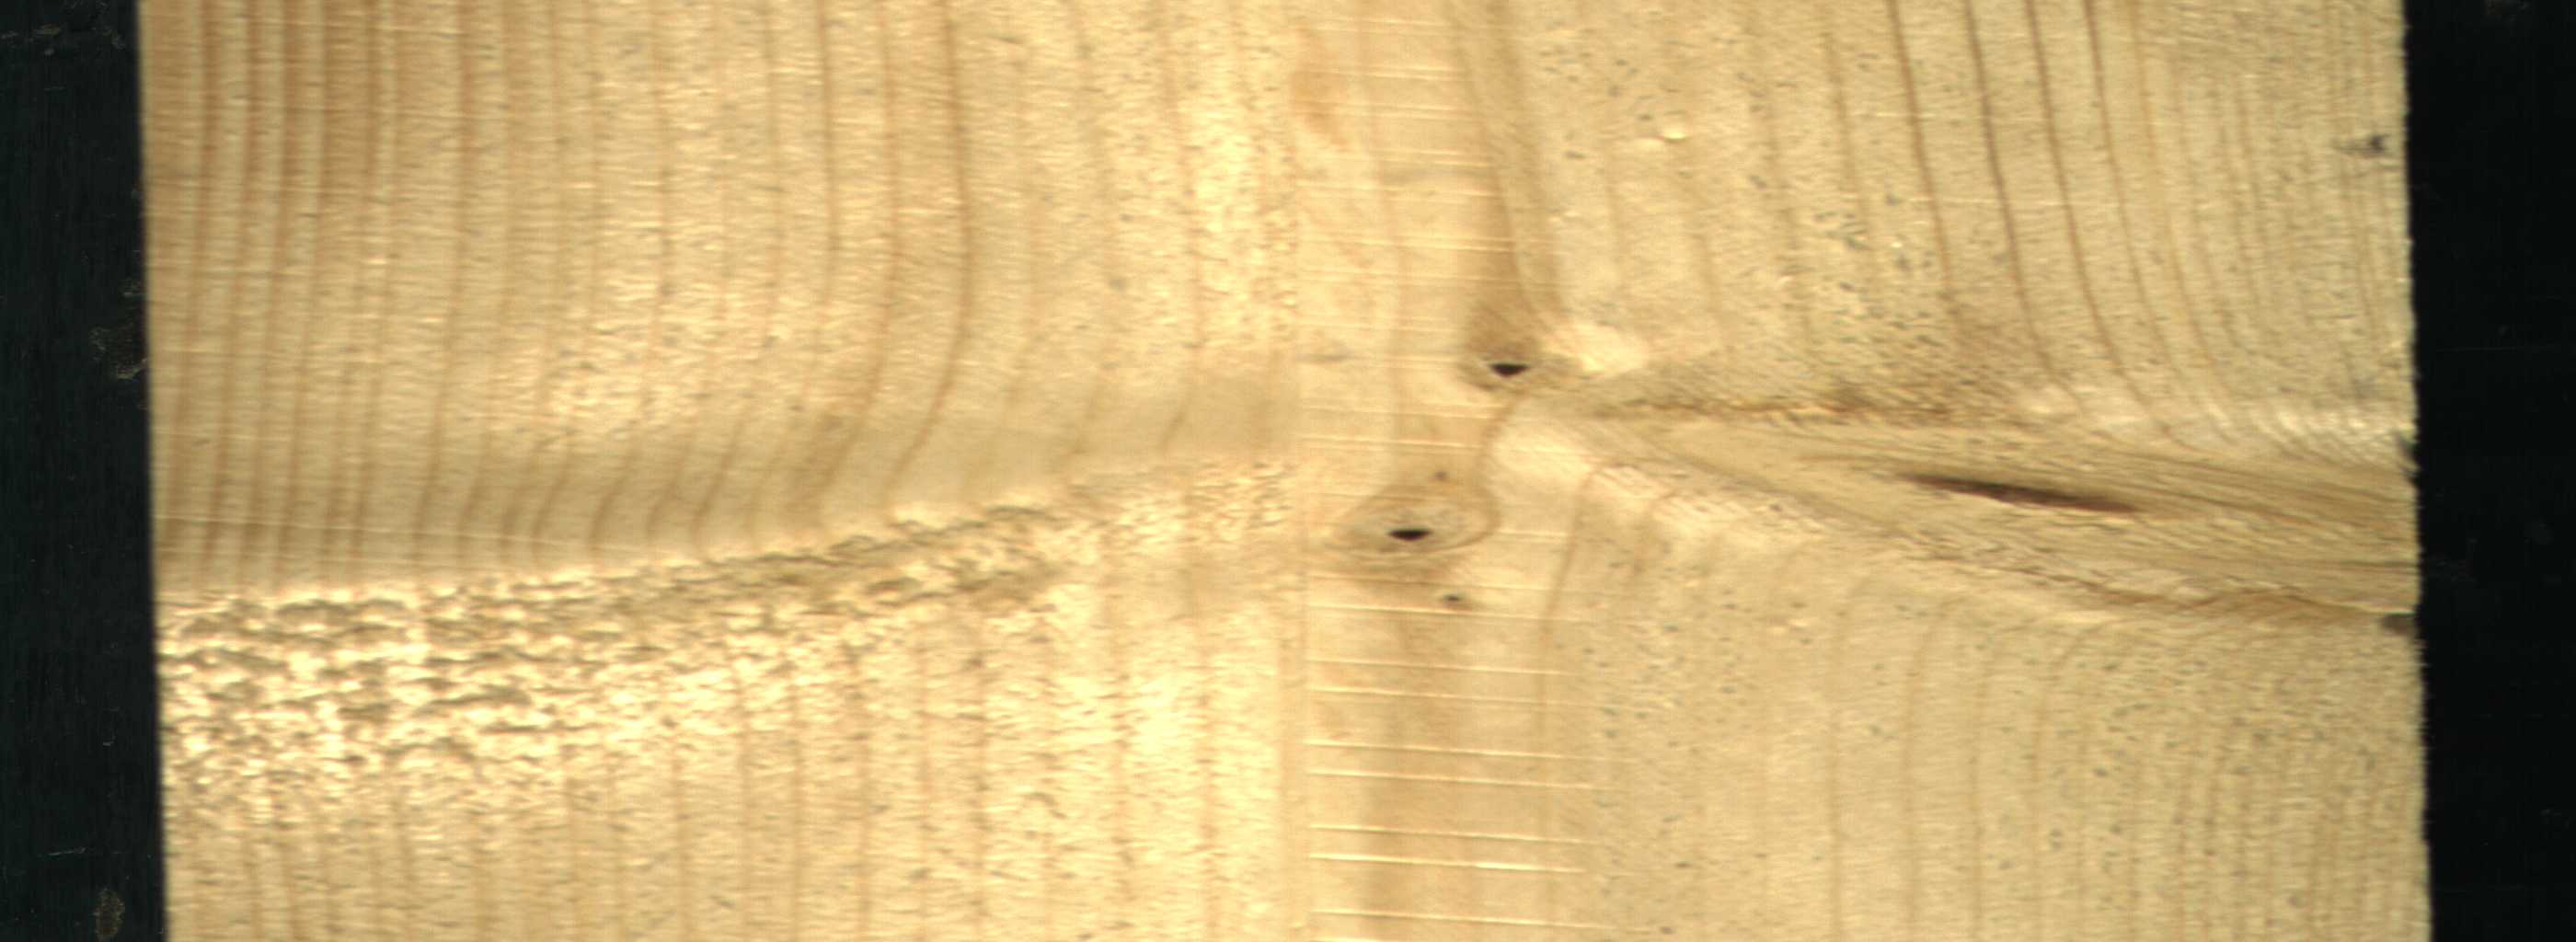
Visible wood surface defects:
Dead_Knot
Live_Knot
Live_Knot